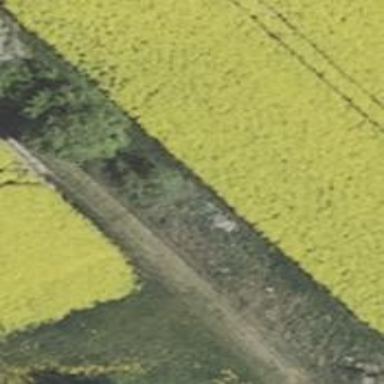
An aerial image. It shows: Grass track with grade 5 tracktype.